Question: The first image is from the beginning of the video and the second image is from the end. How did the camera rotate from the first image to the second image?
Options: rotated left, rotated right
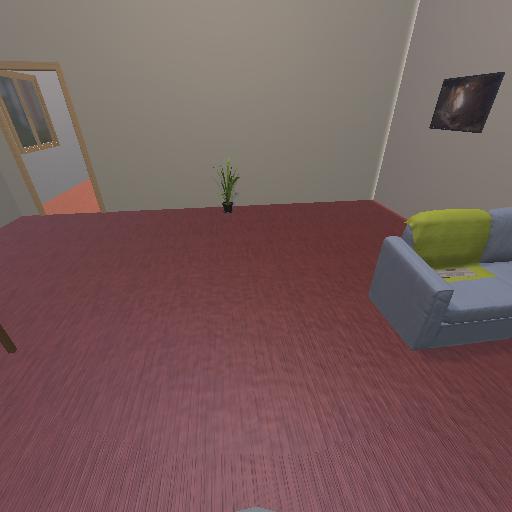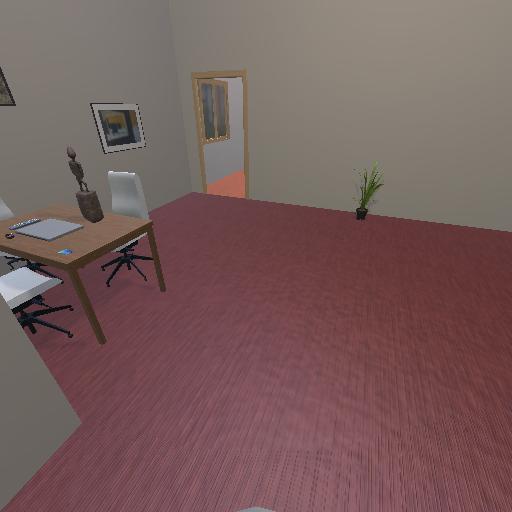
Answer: rotated left